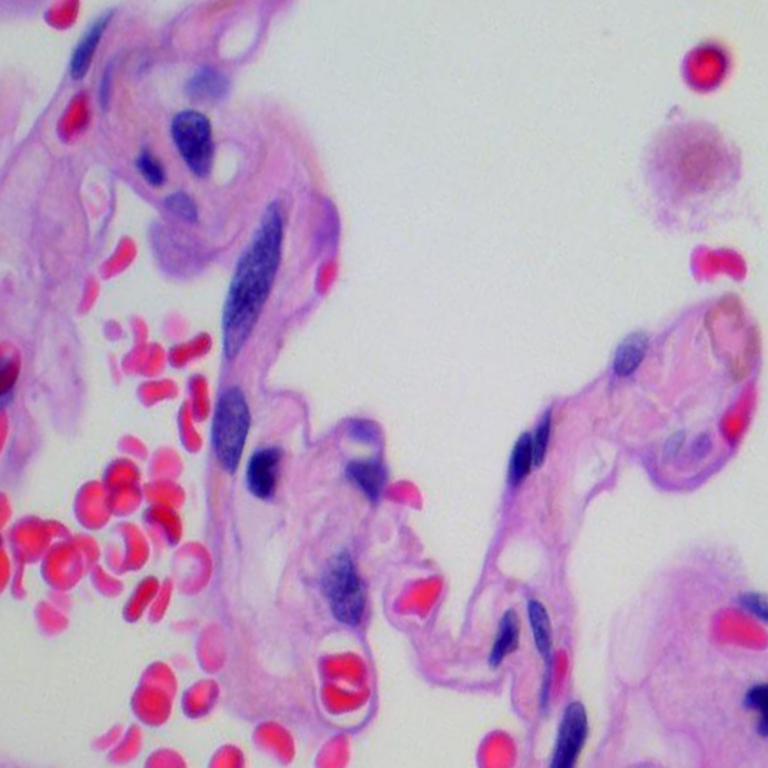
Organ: lung
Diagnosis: benign